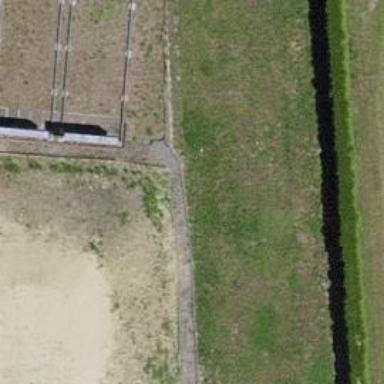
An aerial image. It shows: Retaining wall.